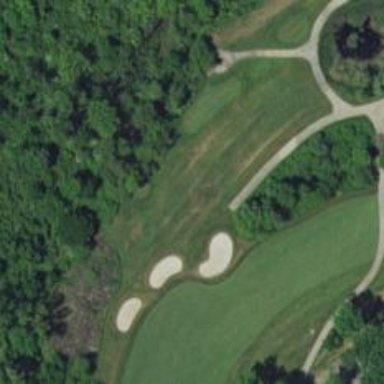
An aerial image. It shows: Golf hole.